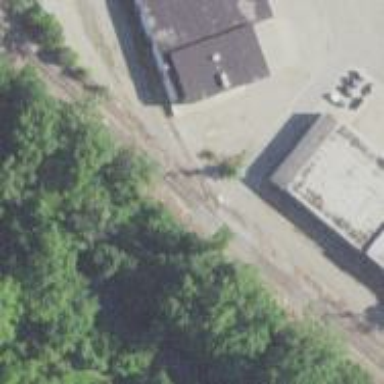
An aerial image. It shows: Abandoned railway.